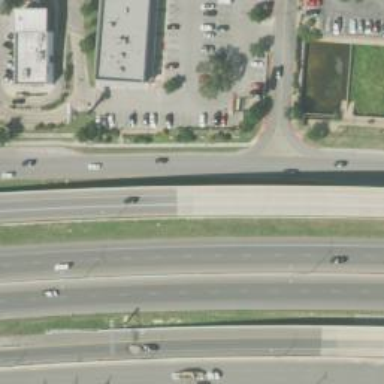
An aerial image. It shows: Secondary road with frontage road.